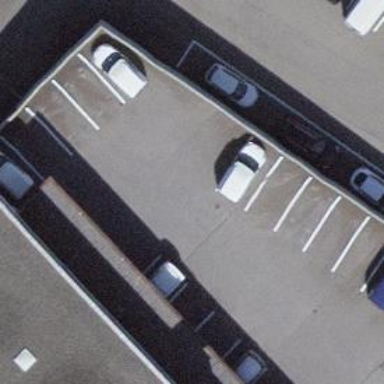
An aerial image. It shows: Parking area with surface.